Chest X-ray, PA view. Patient: 54 years old, sex F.
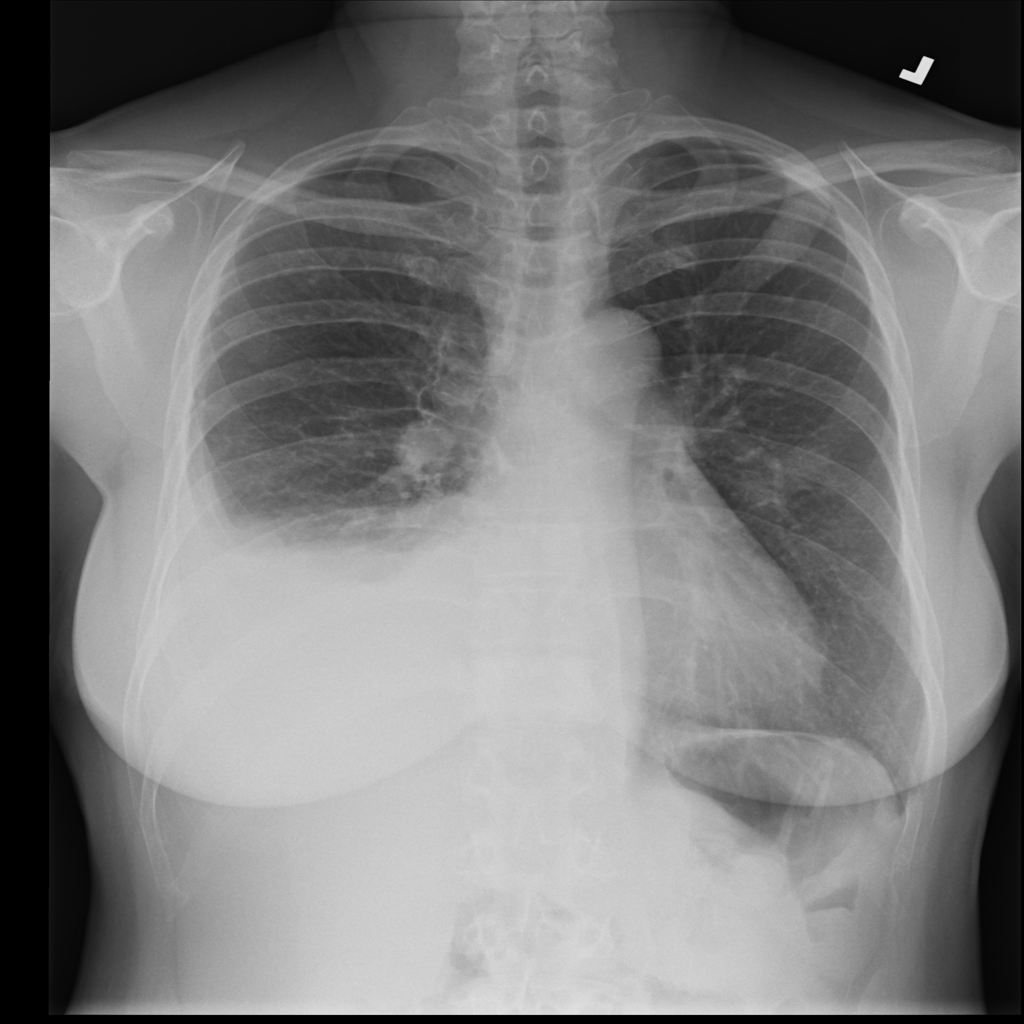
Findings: No Finding